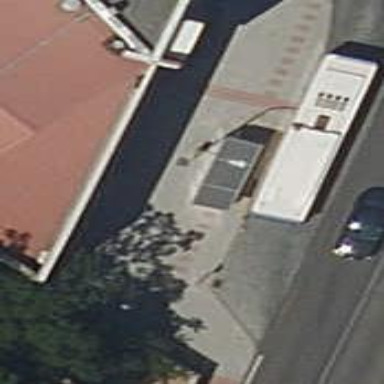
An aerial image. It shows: Bus stop with sheltered platform for public transport.